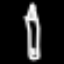
Label: pencil